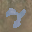
Label: 7